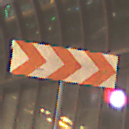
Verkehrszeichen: RichtungstafelnInKurvenGrossLinks
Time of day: NotSpecified
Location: Indoor (Urban)
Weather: NotSpecified
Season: NotSpecified
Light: Artificial